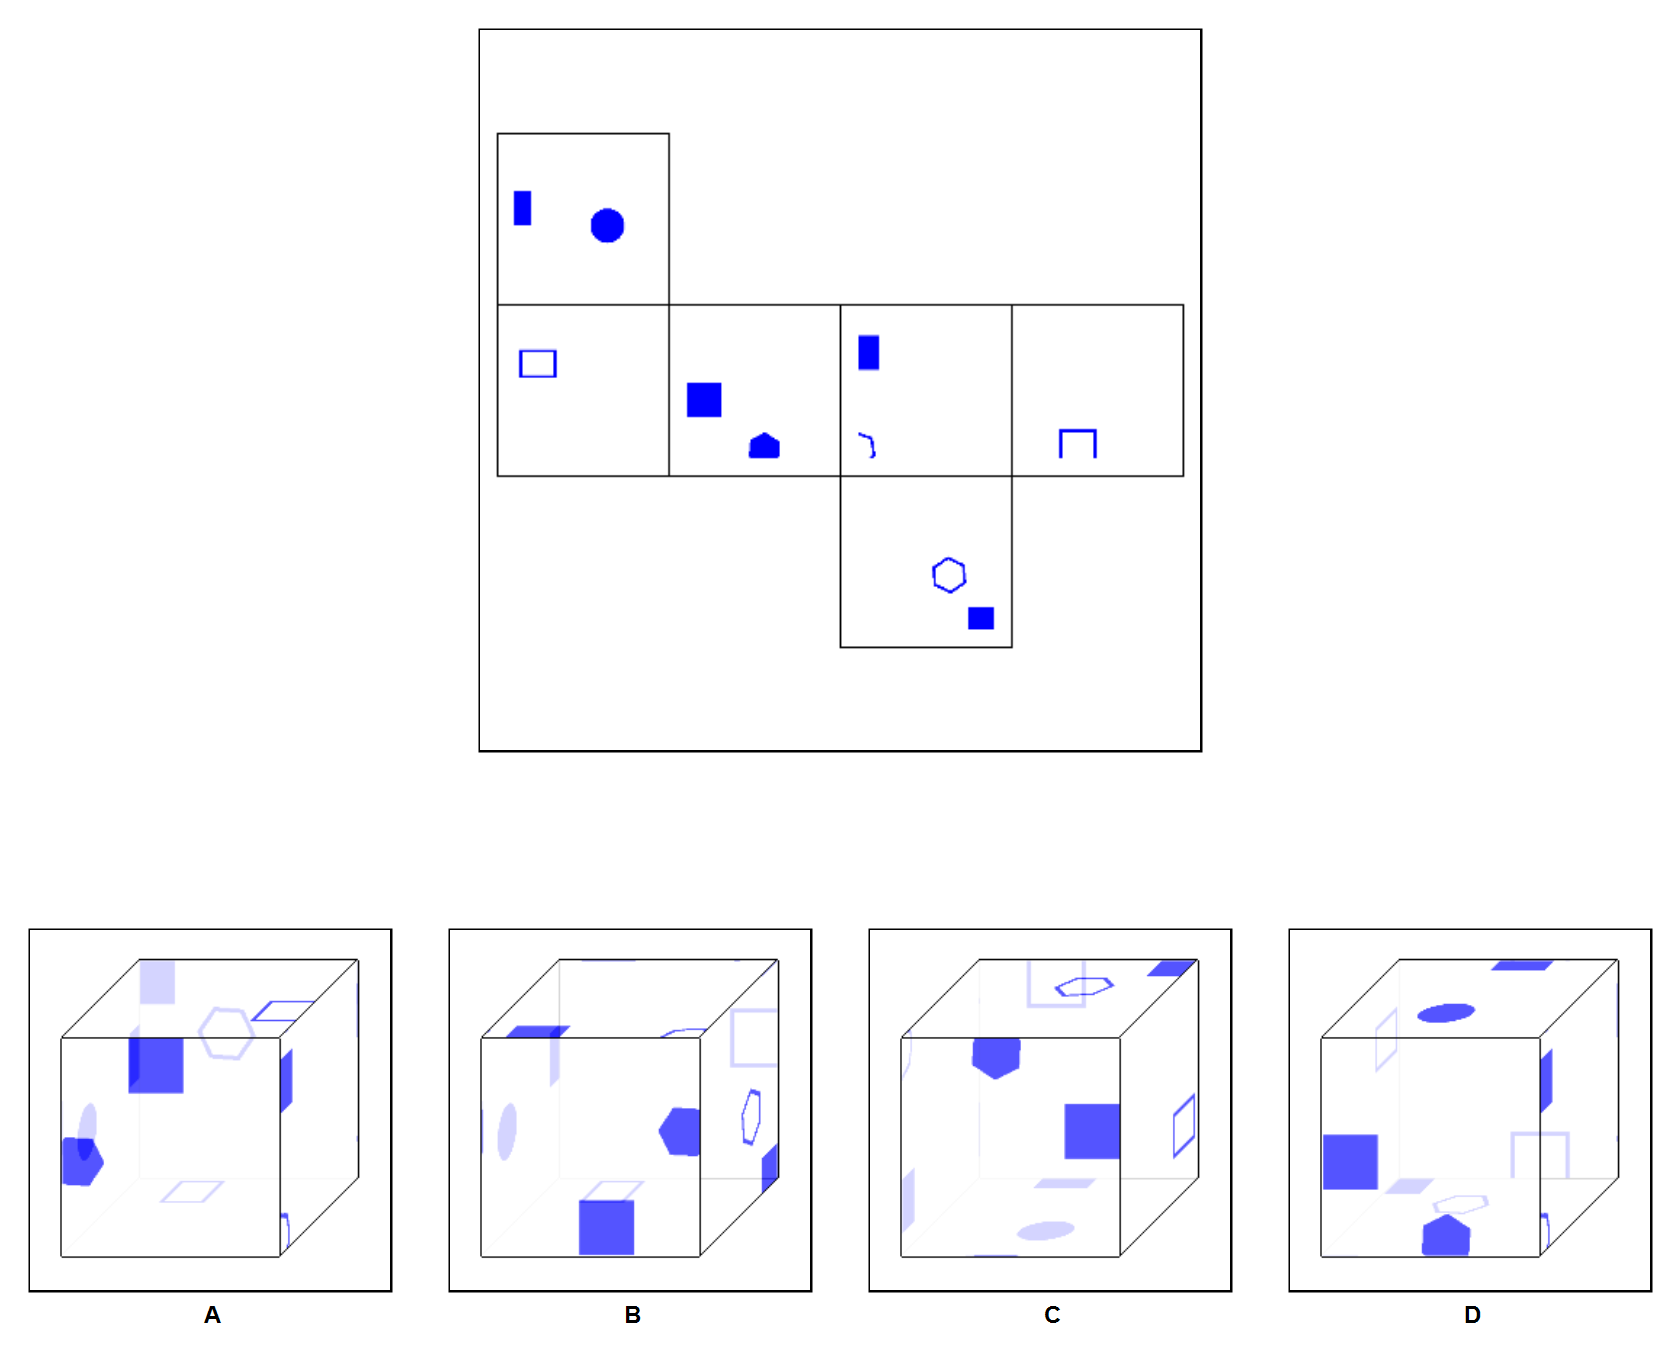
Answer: A